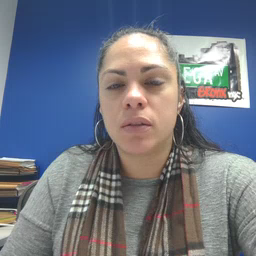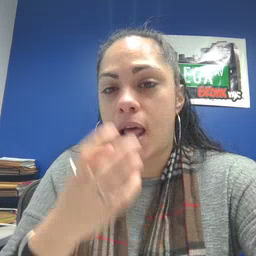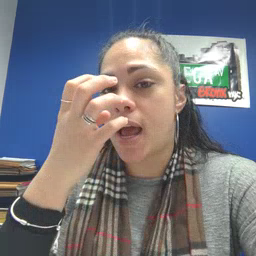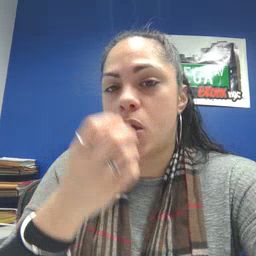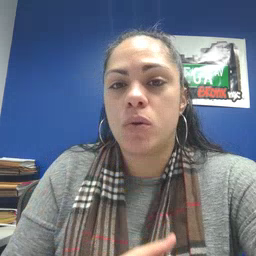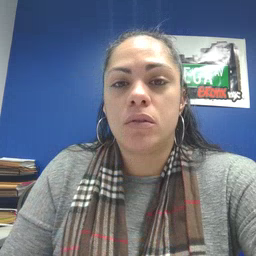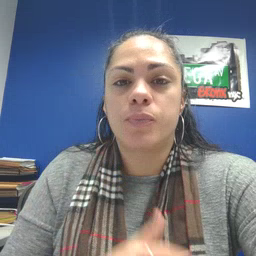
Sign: clown